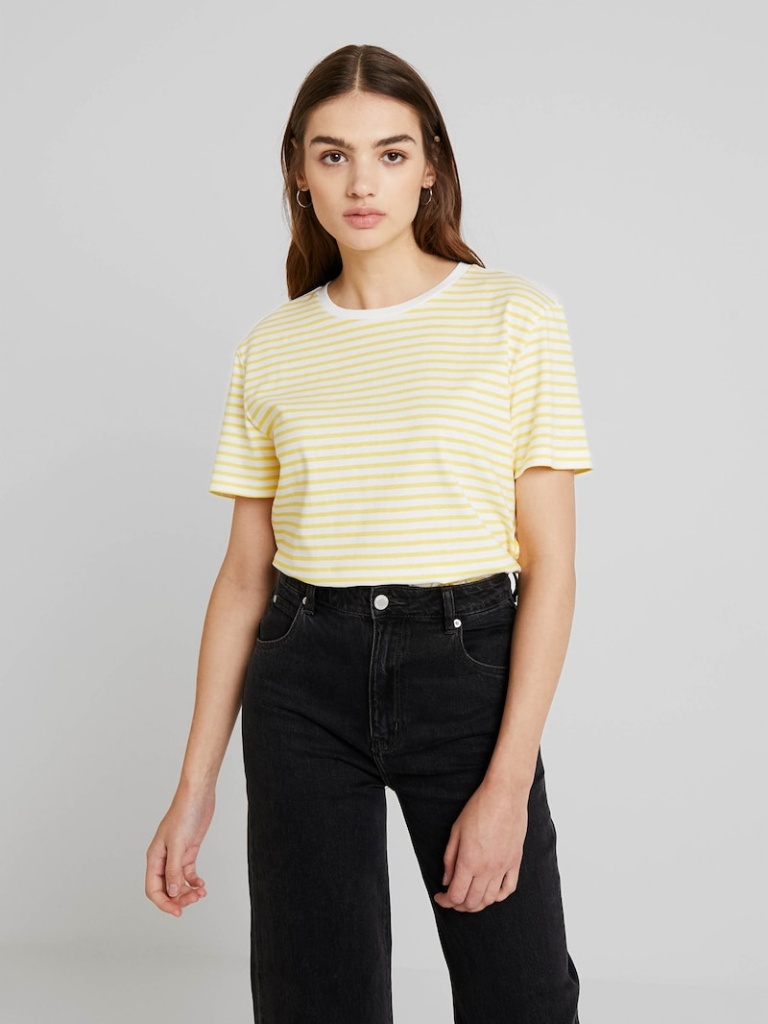
cotton relaxed short sleeve hip length Untucked crew t-shirt